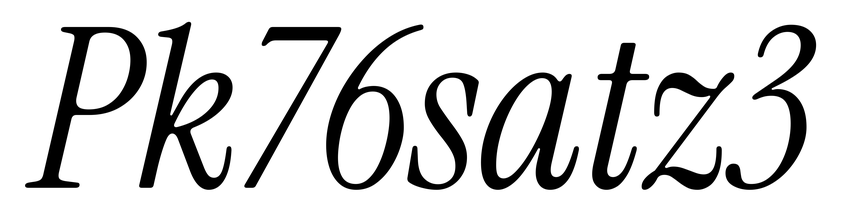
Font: InstrumentSerif-Italic